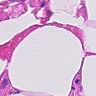
Metastatic tissue present: no